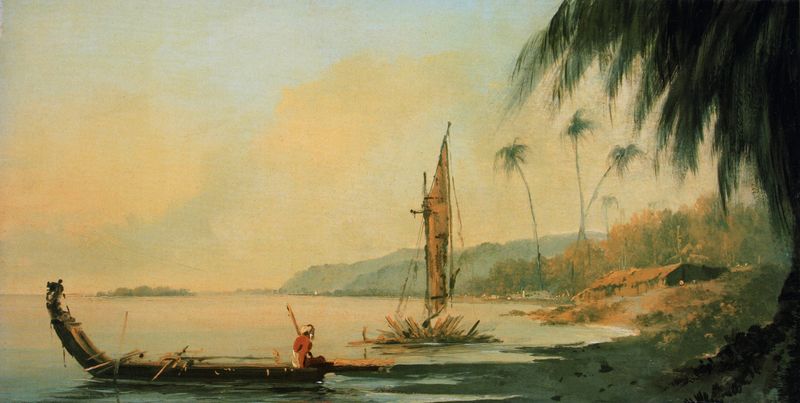
Titel: Blick von Point Venus, Otaheite [Tahiti]
Künstler: William Hodges
Standort: London
Institution: National Maritime Museum
Schlagwörter: baum, blau, blätter, felsen, gemälde, himmel, laub, mann, meer, schatten, wasser, wolken, bäume, fluss, gelb, grün, landschaft, ocker, sand, see, ufer, äste, abend, braun, grau, hell, holz, hüte, licht, orange, pastell, rücken, schwarz, türkis, dach, gebäude, haus, rot, wolke, beige, malerei, mensch, stein, öl, dämmerung, ferne, horizont, häuser, hügel, morgen, natur, schilf, sonnenaufgang, spiegelung, weite, büsche, einsam, gewässer, hütte, sonne, sträucher, insel, person, rosa, wald, boot, boote, kahn, ruder, himmelblau, küste, schiff, schiffe, segel, segelboot, sommer, strand, ansicht, süden, stab, fischer, mast, afrika, berge, dünen, gebirge, hang, leer, hütten, idylle, amerika, hafen, böschung, seile, stämme, ruderer, palme, wedel, still, abendrot, exotisch, bucht, taue, wei, südsee, kanu, hubi, männliche figur, lanschaft, eroberung, palmen, zeltlager, kate, gestrüpp, bergrücken, bote, indien, turban, gericault, araber, inseln, karibik, staken, gondel, indianer, plamen, morgendämmerung, inder, padel, palmenwedel, landshcaft, entdeckung, steuermann, eücken, kaan, kolonialmalerei, gerbige, woloken, bäschung